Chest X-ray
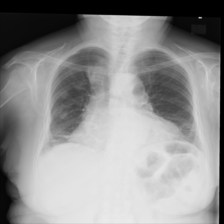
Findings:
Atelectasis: positive
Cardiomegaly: positive
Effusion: positive
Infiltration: positive
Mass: negative
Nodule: negative
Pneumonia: negative
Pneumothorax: negative
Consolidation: negative
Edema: negative
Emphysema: negative
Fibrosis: negative
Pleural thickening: negative
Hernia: negative